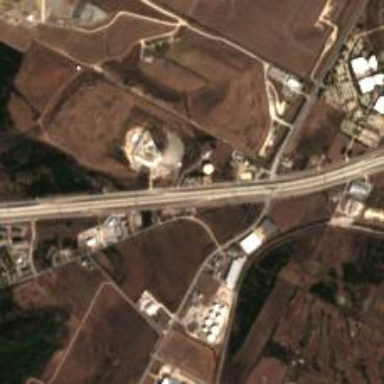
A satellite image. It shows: Motorway junction.